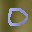
Label: 0